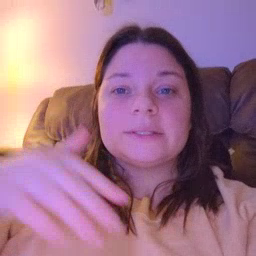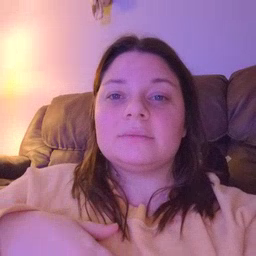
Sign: noisy